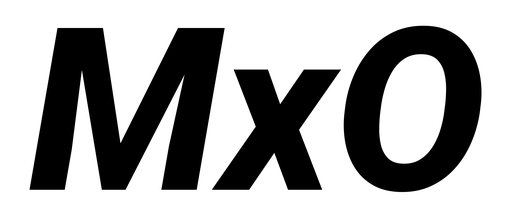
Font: Roboto-Italic_ExtraBold_Italic